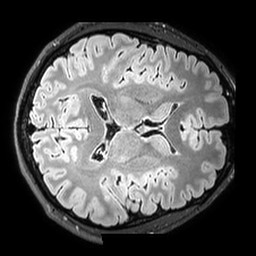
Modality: T2w
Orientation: axial
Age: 25
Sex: male
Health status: healthy
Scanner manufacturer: philips
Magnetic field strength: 3 T
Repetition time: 5 s
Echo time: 0.334 s